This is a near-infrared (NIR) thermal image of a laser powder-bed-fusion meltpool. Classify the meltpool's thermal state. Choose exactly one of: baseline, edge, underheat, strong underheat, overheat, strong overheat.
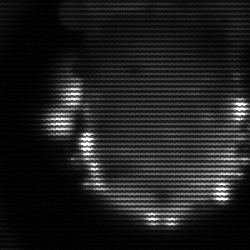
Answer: baseline